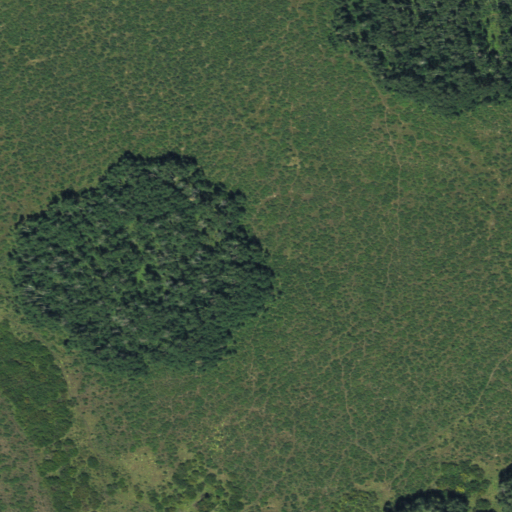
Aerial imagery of plain(s) in Colorado named Dead Mare Park containing deciduous forest, herbaceous wetlands, and woody wetlands